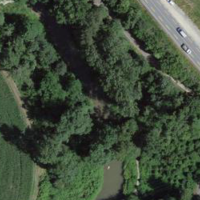
EUNIS habitat code: 44
Species observed at this site:
Allium ursinum
Prunus padus